Field crop: tomato
Growth stage: 1
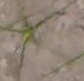
Species: cyperus